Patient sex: M
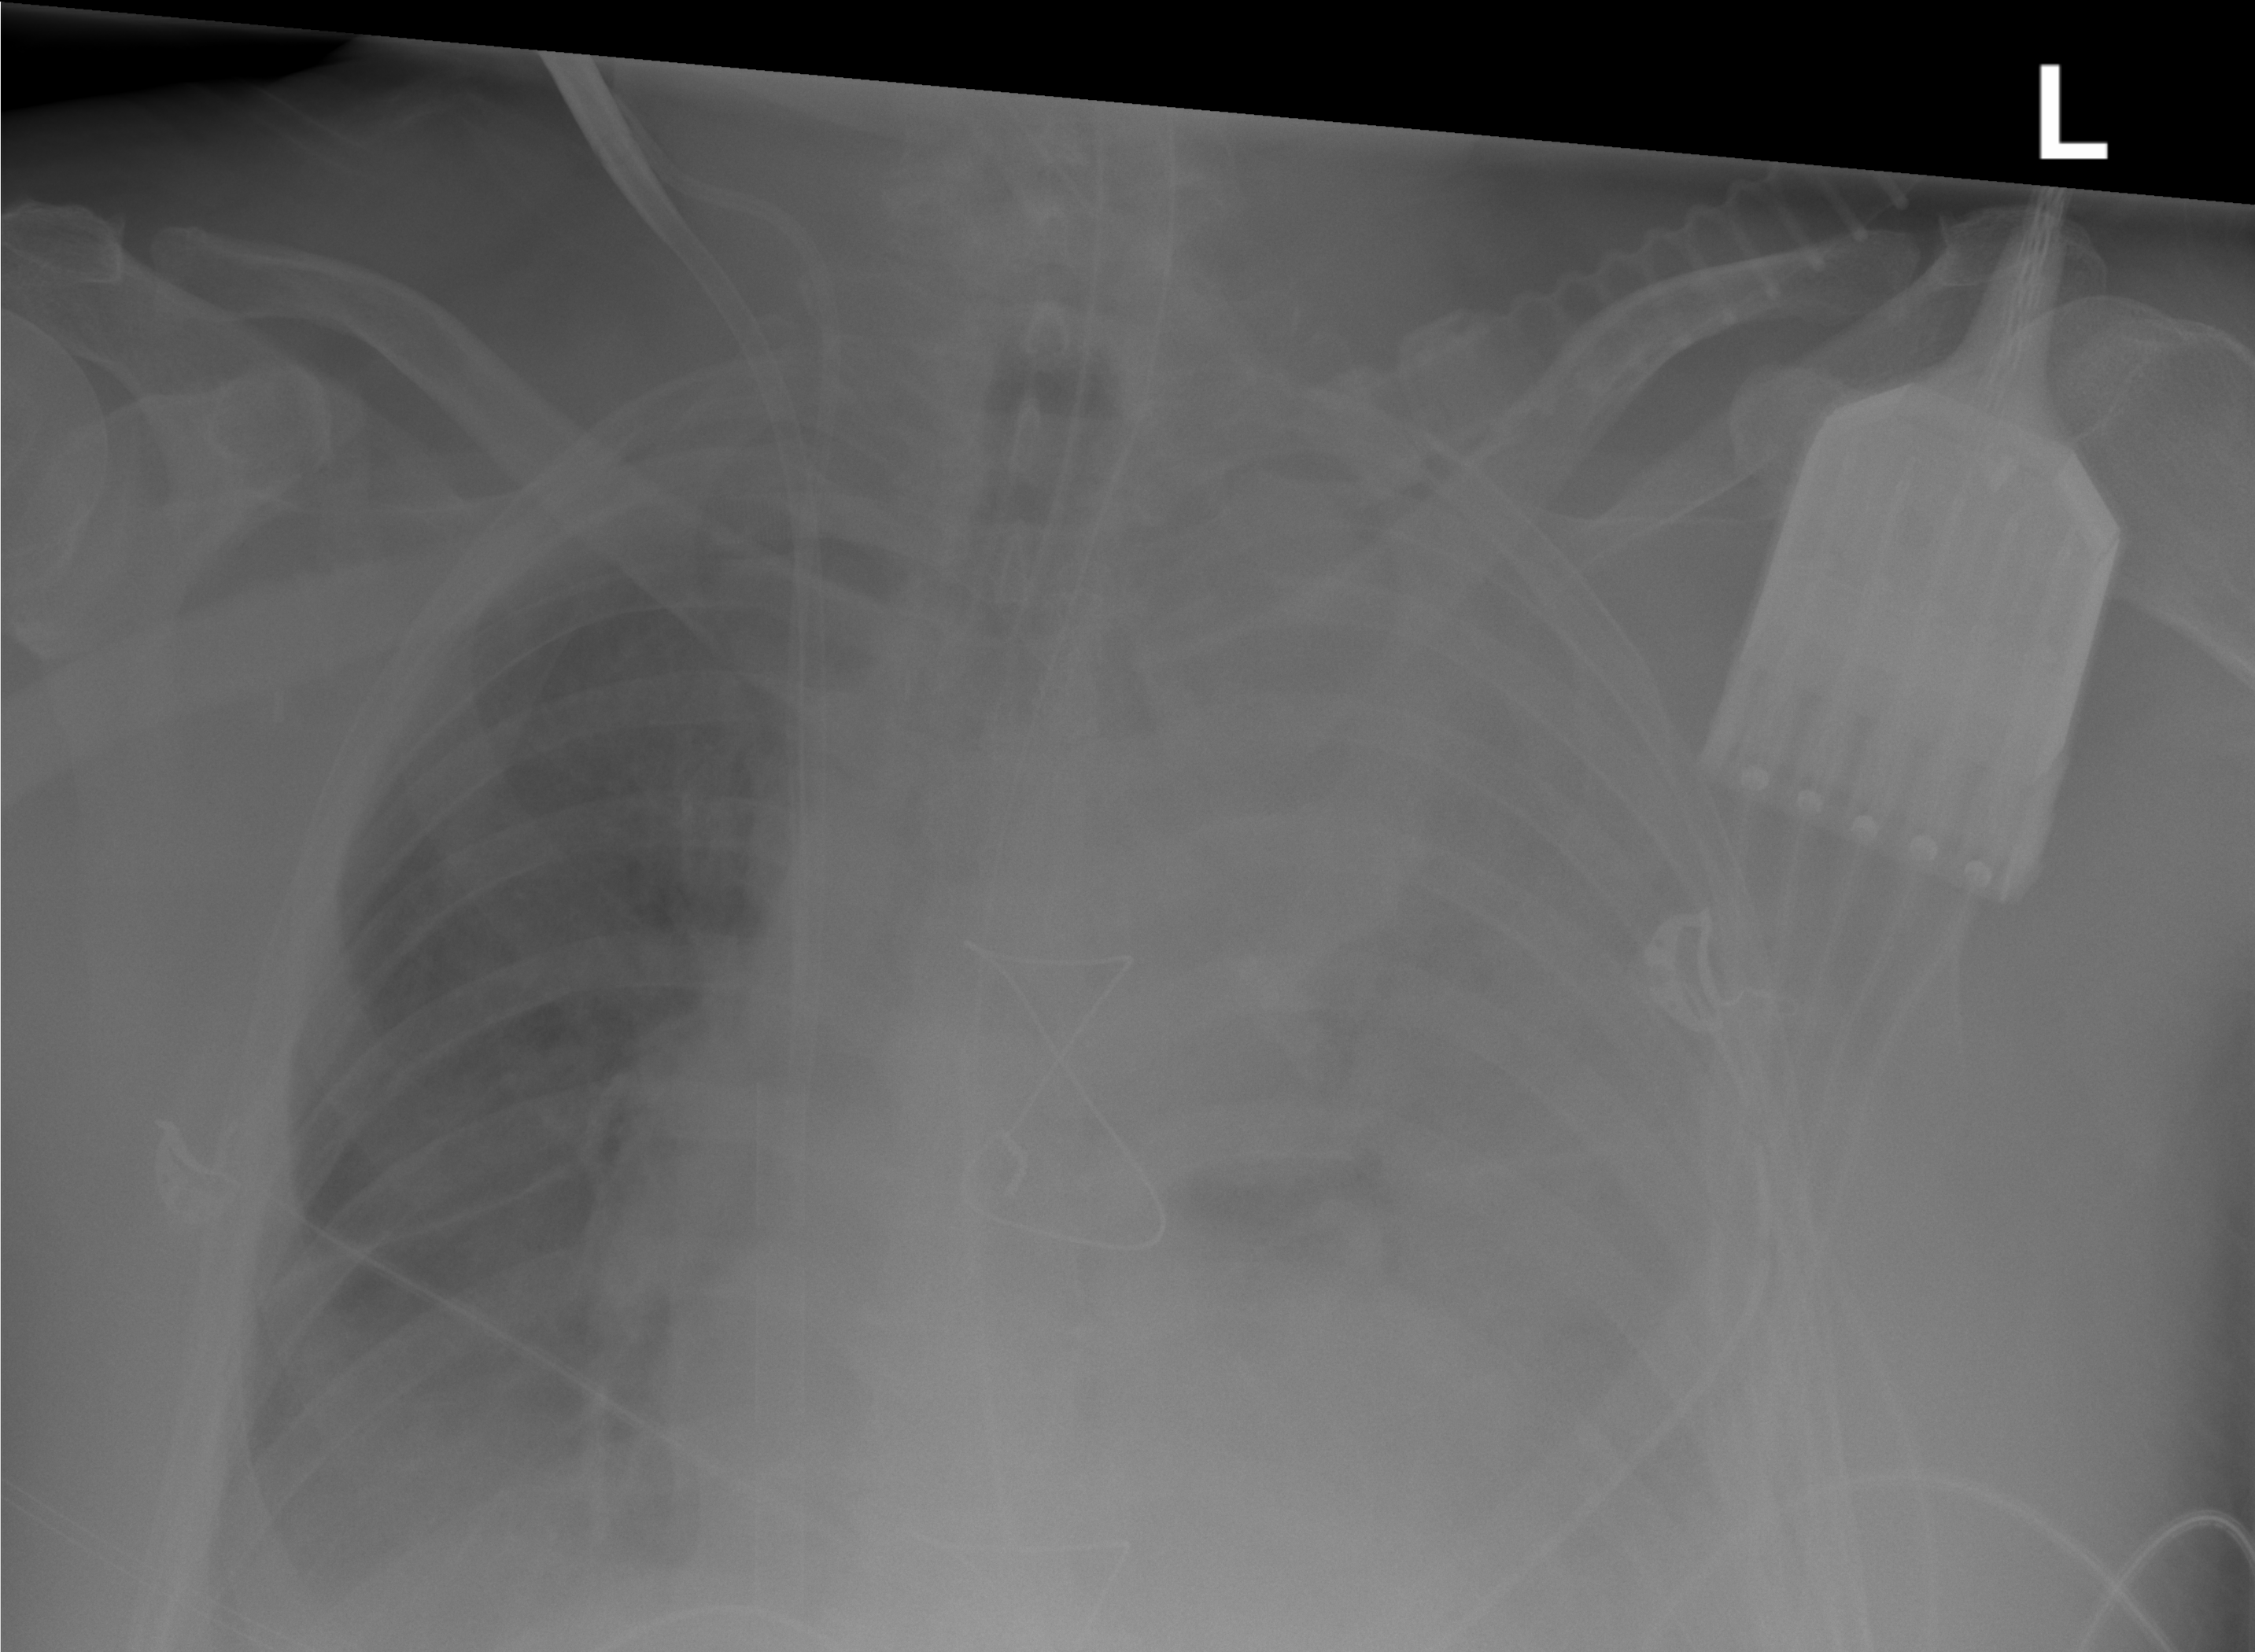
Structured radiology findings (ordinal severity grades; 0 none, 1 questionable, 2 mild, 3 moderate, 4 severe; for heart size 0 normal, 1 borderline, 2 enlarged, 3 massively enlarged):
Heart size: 2
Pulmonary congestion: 0
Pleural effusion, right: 2
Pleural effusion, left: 4
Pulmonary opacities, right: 2
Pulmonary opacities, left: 2
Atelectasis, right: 2
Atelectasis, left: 3